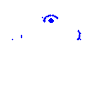
Particle: pion